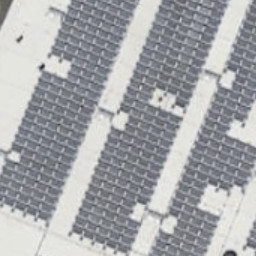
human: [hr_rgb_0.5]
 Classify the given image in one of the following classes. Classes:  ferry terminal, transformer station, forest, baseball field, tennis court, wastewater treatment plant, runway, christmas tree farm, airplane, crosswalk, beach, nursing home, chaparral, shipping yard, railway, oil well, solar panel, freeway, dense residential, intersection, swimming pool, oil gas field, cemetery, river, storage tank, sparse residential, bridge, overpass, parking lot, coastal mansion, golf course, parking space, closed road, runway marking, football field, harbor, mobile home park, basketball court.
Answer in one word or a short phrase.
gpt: solar panel